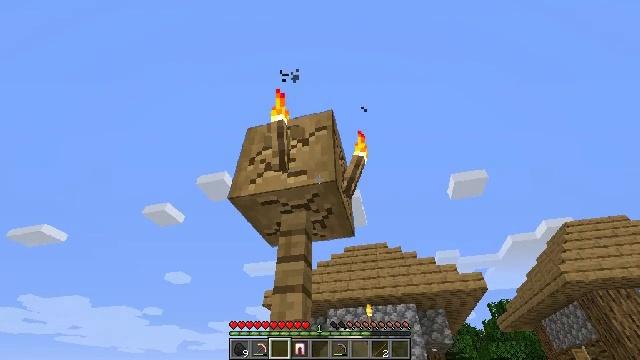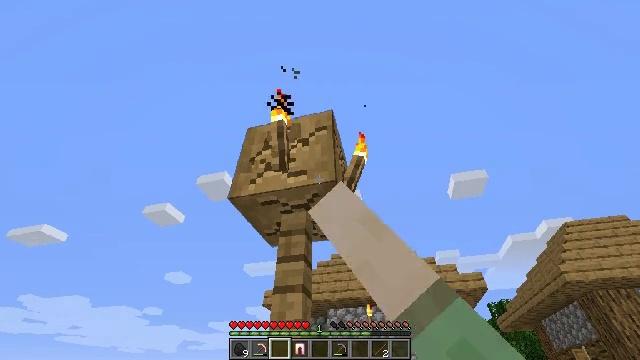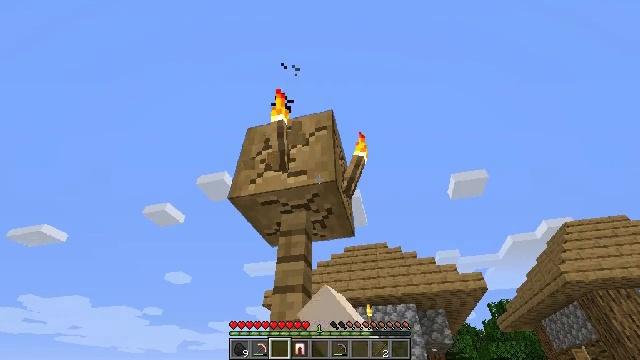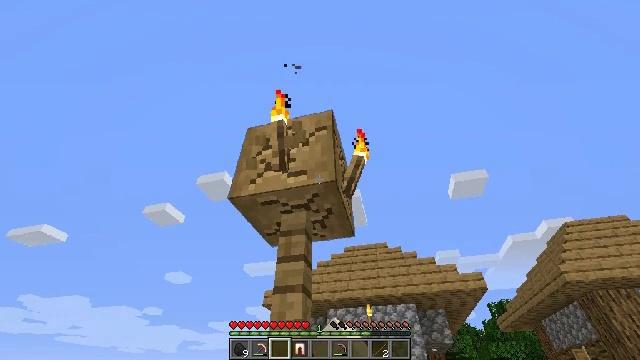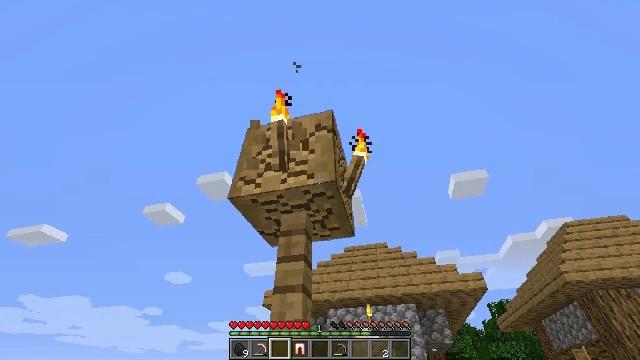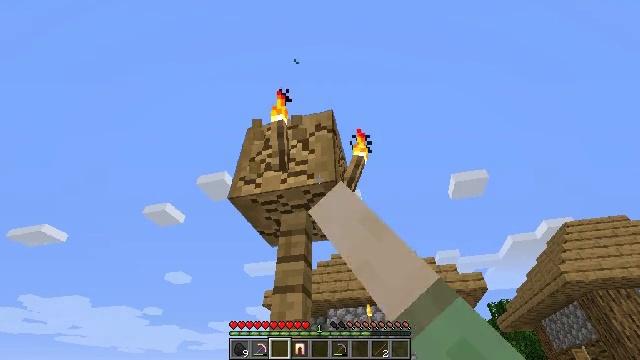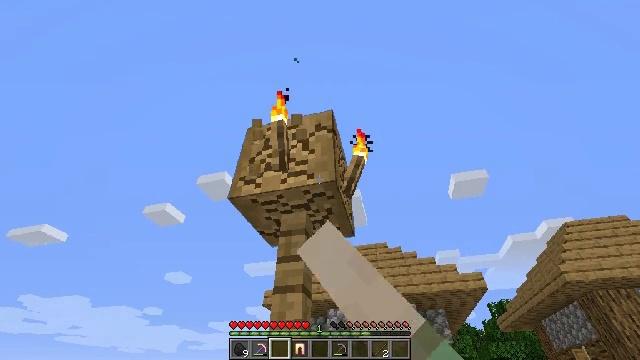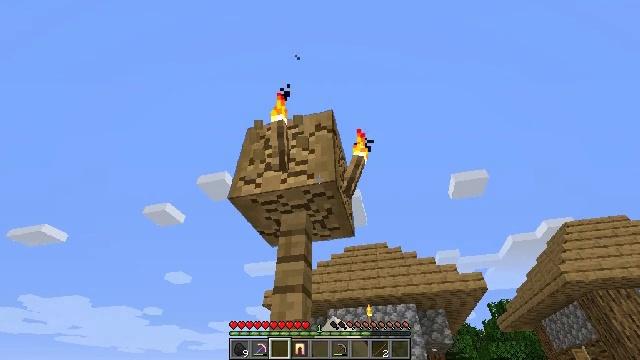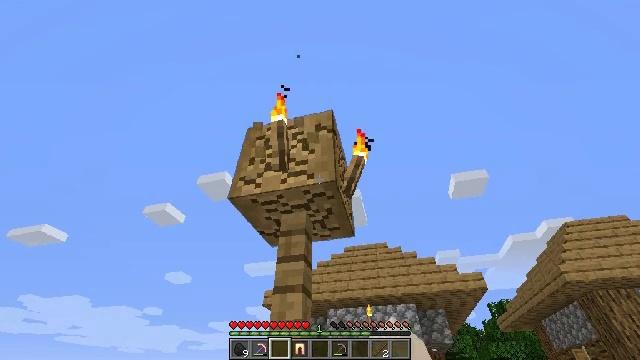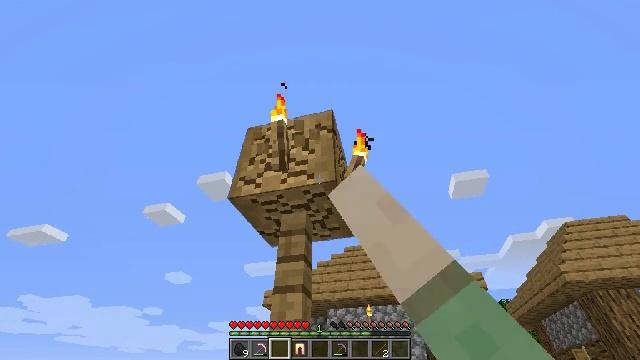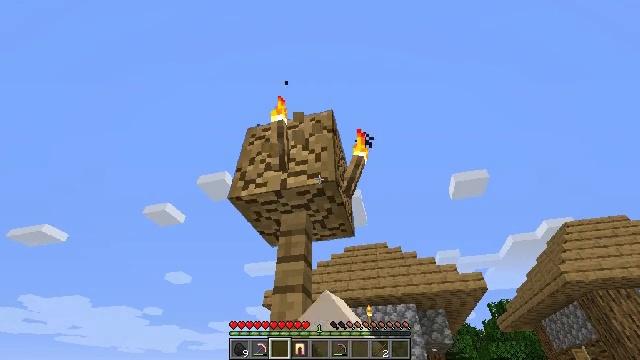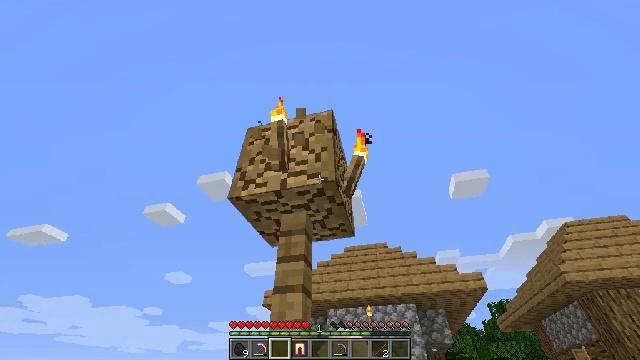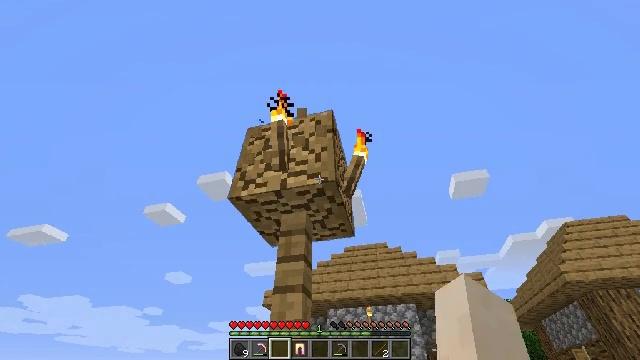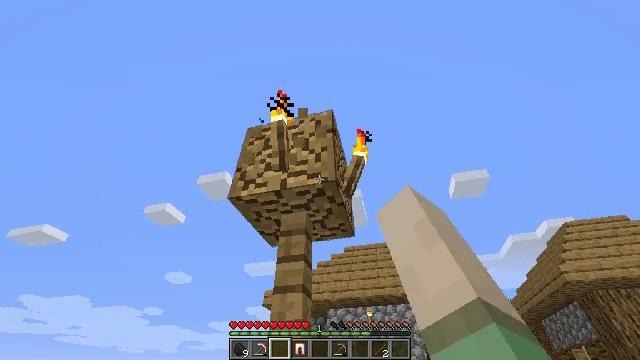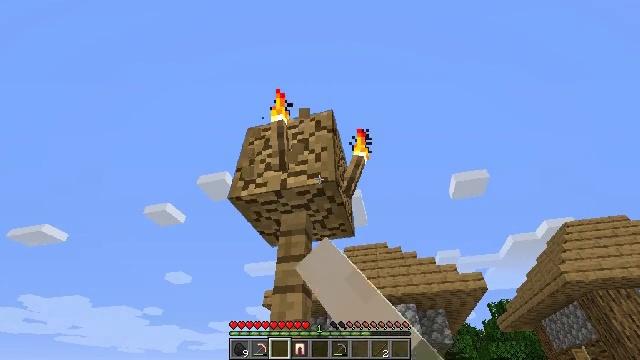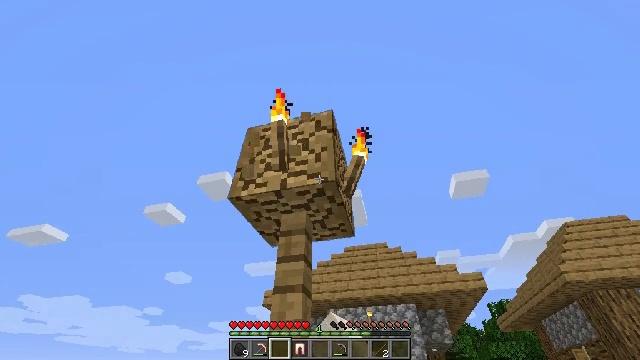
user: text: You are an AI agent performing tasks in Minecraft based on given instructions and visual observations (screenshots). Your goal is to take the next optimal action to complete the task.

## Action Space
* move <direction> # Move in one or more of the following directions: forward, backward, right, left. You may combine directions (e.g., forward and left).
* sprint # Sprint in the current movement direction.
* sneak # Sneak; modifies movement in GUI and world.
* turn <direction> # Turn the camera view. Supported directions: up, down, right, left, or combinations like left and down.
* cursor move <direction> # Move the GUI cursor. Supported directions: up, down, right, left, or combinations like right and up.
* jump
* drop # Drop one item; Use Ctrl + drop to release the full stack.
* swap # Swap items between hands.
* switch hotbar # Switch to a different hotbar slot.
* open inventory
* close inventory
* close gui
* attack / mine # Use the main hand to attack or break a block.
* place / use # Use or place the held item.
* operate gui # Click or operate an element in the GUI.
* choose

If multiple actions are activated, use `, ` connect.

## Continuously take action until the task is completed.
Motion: motion action
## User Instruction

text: Chop the stripped oak wood logs.
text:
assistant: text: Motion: attack / mine
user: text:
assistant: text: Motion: attack / mine
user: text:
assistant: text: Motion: attack / mine
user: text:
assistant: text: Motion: attack / mine
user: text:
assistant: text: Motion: attack / mine
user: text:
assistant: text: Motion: attack / mine
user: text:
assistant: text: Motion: attack / mine
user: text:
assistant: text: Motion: attack / mine
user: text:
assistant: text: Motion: attack / mine
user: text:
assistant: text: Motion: attack / mine
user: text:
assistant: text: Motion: attack / mine
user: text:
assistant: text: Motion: attack / mine
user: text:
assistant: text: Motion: attack / mine
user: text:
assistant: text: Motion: attack / mine
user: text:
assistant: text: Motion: attack / mine
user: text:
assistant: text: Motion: attack / mine
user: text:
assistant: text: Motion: attack / mine
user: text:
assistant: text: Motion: attack / mine
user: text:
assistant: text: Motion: attack / mine
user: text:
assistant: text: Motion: attack / mine
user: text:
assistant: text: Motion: attack / mine
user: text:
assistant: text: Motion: attack / mine